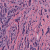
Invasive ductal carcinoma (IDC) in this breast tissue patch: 1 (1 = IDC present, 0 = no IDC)